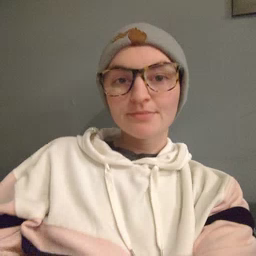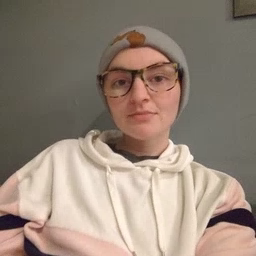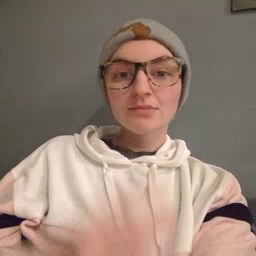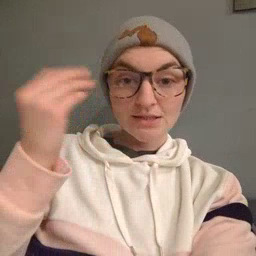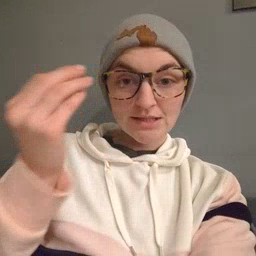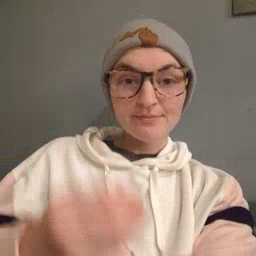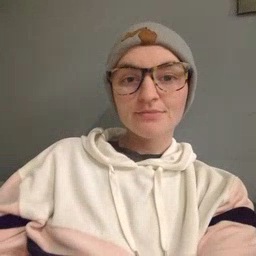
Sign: outside